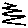
Label: zigzag